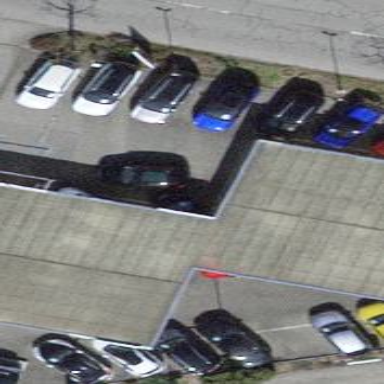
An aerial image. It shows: View of roof of building.